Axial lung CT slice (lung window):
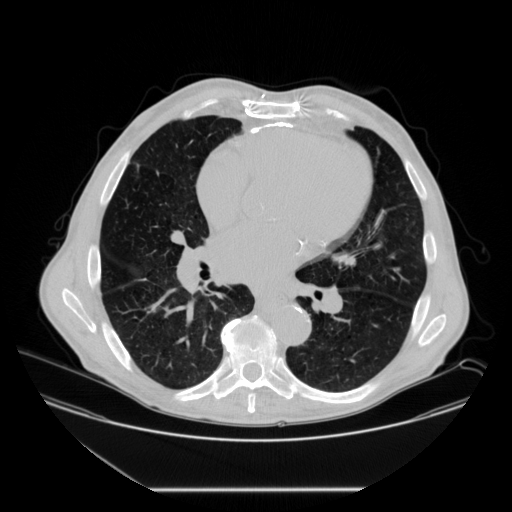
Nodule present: no